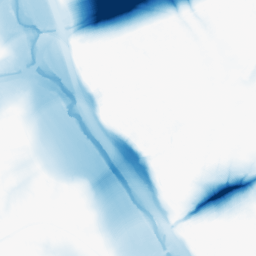
Category: morphological
Decomposition family: morphological
Decomposition parameters: operation: closing
size: 50
Upsampling method: bicubic
Upsampling parameters: scale: 4
Upsampling scale: 4